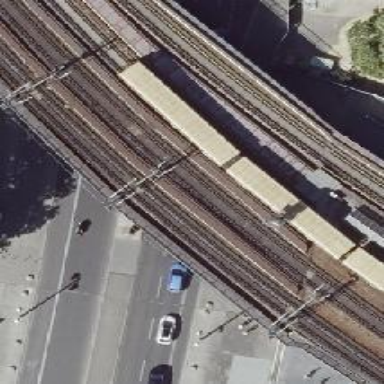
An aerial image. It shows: Bridge carrying electrified light rail without ballast.